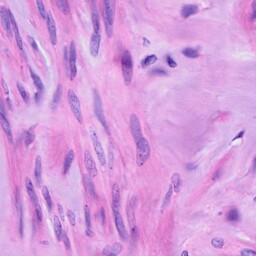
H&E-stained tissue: Ovarian